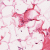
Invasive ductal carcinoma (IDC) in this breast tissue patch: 0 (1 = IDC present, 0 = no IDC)